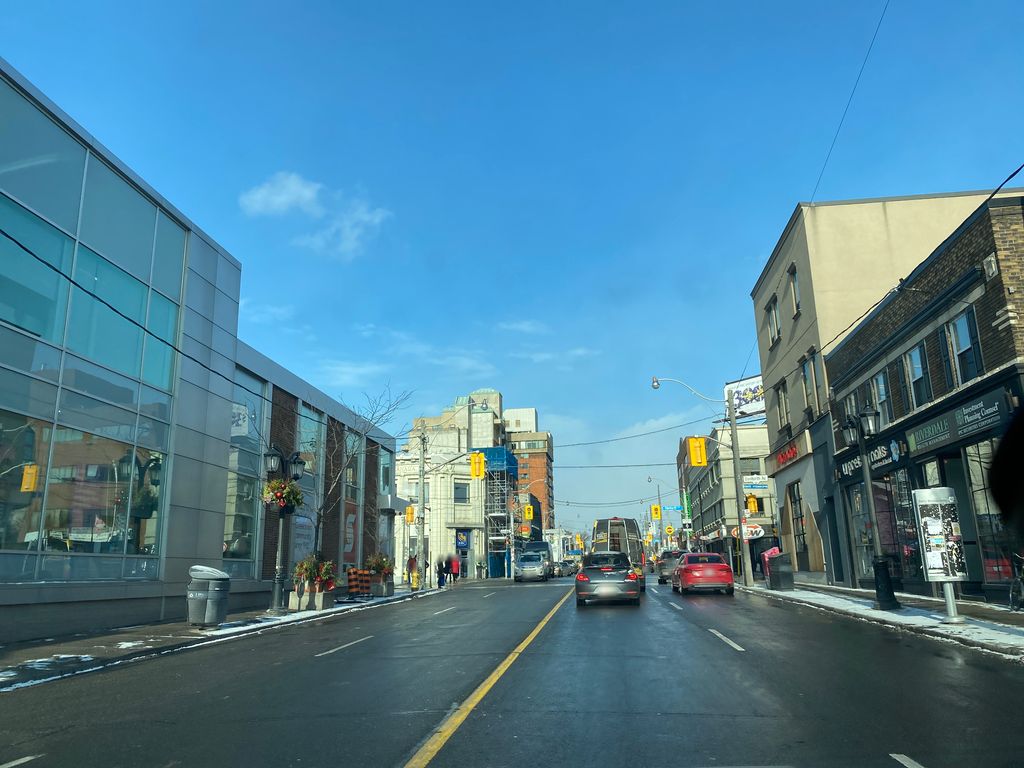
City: toronto